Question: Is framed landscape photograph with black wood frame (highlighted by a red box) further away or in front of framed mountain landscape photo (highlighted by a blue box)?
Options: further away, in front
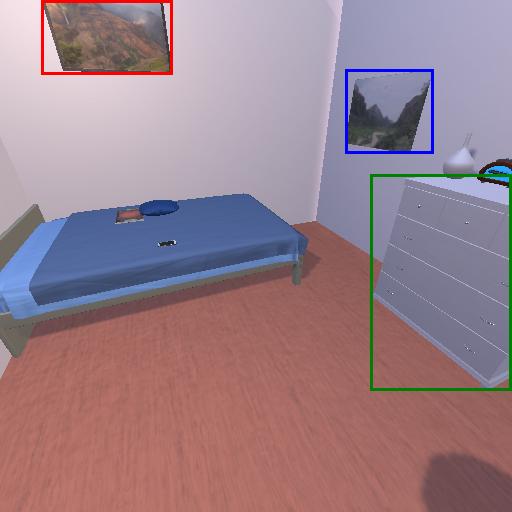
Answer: further away